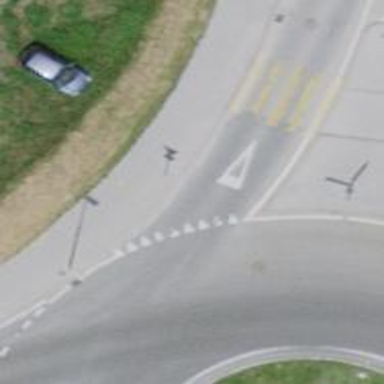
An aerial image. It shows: Sidewalk.